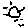
Label: sun